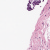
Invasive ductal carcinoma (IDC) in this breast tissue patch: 0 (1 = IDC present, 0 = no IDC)